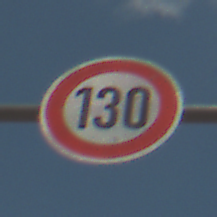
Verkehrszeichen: Geschwindigkeit130
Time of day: Midday
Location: Outdoor (Suburban)
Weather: PartlyCloudy
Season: NotSpecified
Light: Natural